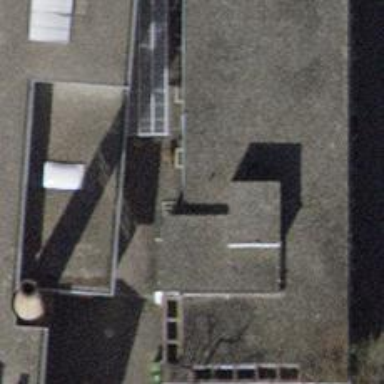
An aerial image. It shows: School.